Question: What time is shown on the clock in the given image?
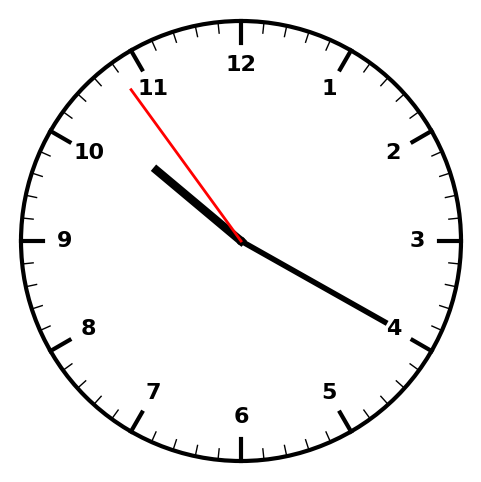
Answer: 10:19:54